Interaction volume radius: 5 \u00c5
Interaction volume height: 40 \u00c5
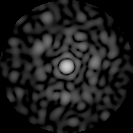
Disorder parameter: 0.8292